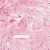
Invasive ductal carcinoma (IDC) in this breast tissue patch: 0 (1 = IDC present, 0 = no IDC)